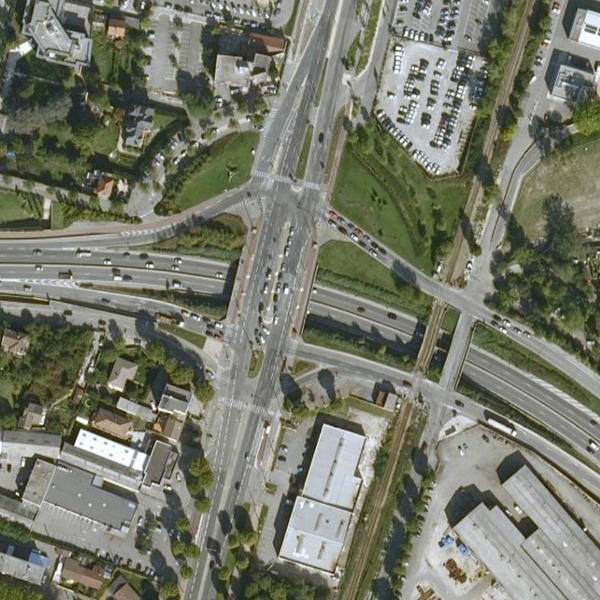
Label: Viaduct